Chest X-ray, AP view. Patient: 60 years old, sex M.
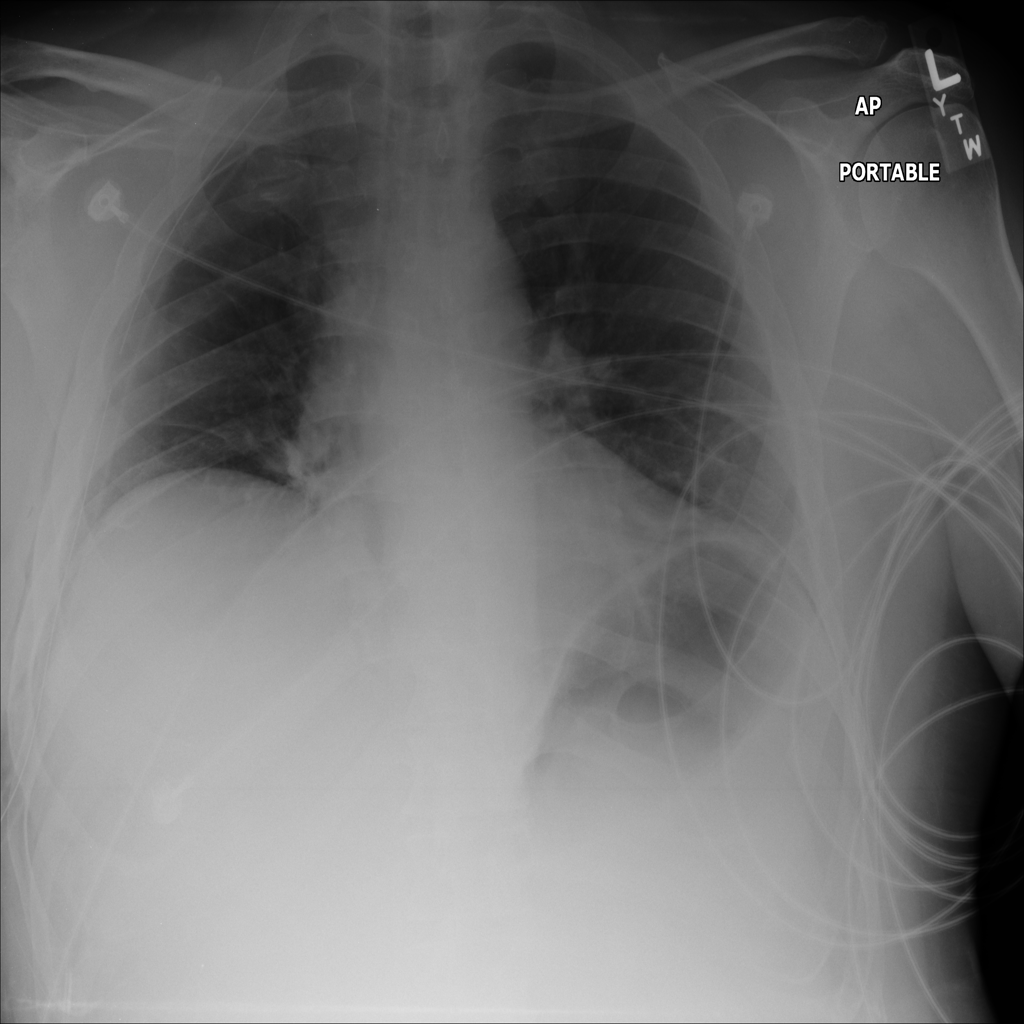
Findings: Emphysema